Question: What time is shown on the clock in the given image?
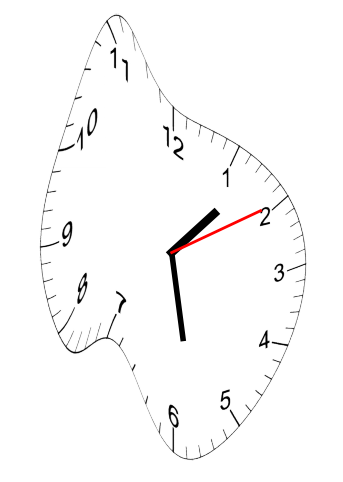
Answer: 01:28:10